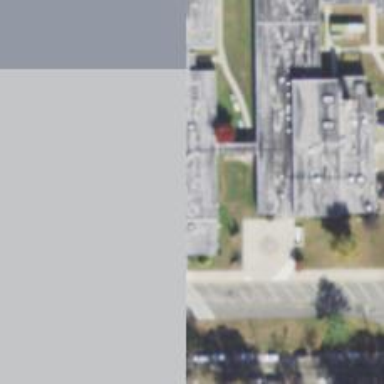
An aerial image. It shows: School.